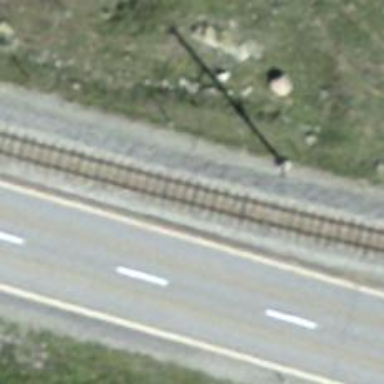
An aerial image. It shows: Narrow-gauge railway track with electrified contact line. The railway has one track.